A time-domain waveform of one vibration snapshot from a rolling-element bearing is shown. Based on the visible evidence, which condition applies: normal, inner_race, outer_race, ball?
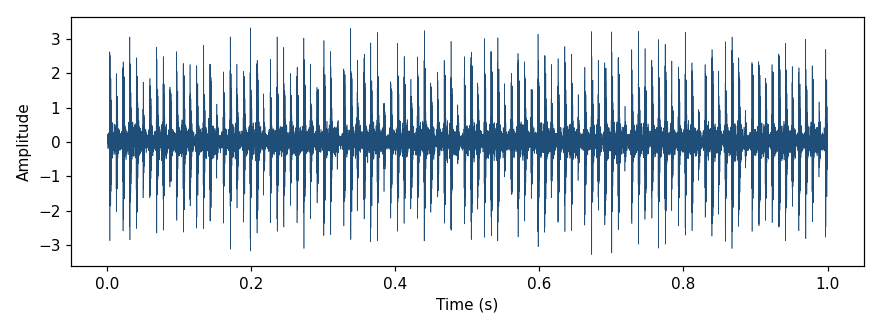
Answer: outer_race